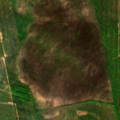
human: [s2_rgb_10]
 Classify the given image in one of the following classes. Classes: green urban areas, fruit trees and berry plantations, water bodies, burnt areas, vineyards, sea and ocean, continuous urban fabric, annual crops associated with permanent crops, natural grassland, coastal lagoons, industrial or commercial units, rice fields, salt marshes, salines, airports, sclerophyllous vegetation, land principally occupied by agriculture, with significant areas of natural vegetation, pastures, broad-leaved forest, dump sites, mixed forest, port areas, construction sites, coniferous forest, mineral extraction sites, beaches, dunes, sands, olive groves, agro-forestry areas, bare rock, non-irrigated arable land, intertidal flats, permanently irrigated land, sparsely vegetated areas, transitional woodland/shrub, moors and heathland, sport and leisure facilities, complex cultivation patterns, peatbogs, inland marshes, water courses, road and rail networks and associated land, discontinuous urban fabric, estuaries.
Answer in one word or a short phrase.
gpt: coniferous forest, mixed forest, peatbogs